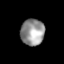
Tissue: lung
Cell type: Others
Senescence score: 0.2351
Nuclear area (px): 614
Mean DAPI intensity: 149.651